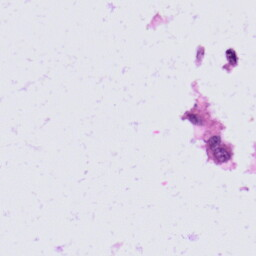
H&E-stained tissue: Skin